Question: I read from docs that this can be done by
'''
./appengine-java-sdk/bin/appcfg.sh vacuum_indexes myapp/war
'''
But when I run it I get a error message saying "Can't open file". I tried running appcfg.cmd instead but then I get a classNotFoundException. Anyone know why this is?
I can't use any command with appcfg at all. Here's a screenshot of what happens:

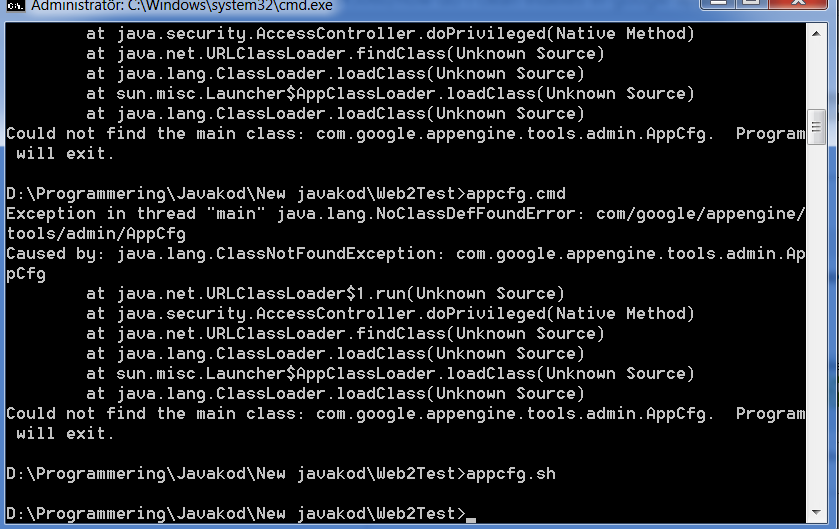
Answer: The appcfg.sh looks for 'appengine-tools-api.jar' which has class 'com.google.appengine.tools.admin.AppCfg'. If you look the sh file in a text editor, you will notice that by default it looks in lib directory which is in parent of current directory (Unless you have changed it). So does your "New javakod" directory has a lib directory and does it have the jar file mentioned above? Or just edit the shell file to pick up the jar file from classpath and make sure you add the jar file to your classpath.
The reason for your first error is the same, it's not able to locate the index xml file at location where it is looking for.